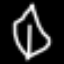
Label: leaf